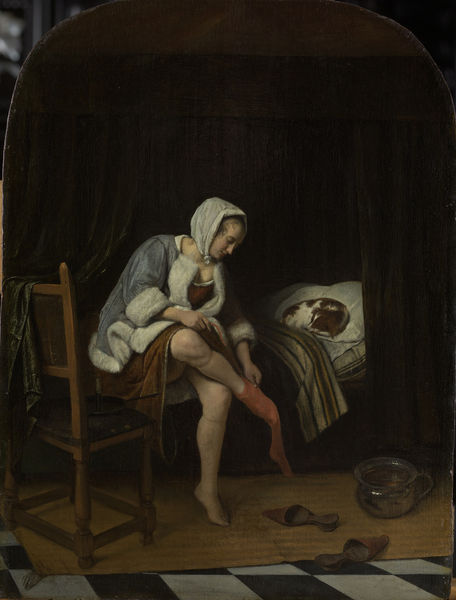
Titel: Het toilet
Künstler: Jan Havicksz. Steen
Standort: Amsterdam
Institution: Rijksmuseum
Schlagwörter: gemälde, umhang, frau, holz, stuhl, hund, haube, schachbrettmuster, teppich, hose, jacke, innenraum, niederlande, öl, morgen, boden, gewand, mantel, decke, genre, krug, beine, fell, topf, schlafend, schuhe, kissen, kopftuch, kerze, bett, schlafzimmer, strumpf, ankleiden, junge frau, katze, kupfer, fliesen, niederländisch, nachttopf, halbrund, aufstehen, pantoffel, holztafel, hausschuhe, himmelbett, anziehen, kopfkissen, alkoven, umziehen, dornauszieher, nachthaube, pelzumhang, koje, antikes vorbild, 1590, anzihen, strümpfe anziehend